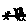
Label: hexagon